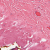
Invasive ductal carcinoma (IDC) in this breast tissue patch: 0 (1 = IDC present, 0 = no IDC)